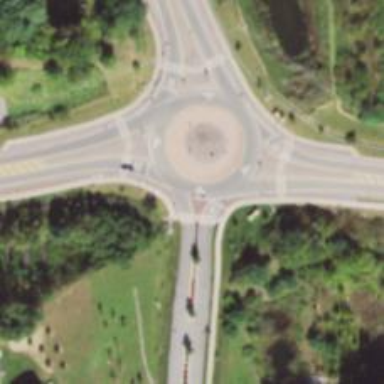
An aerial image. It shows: Roundabout at primary highway.